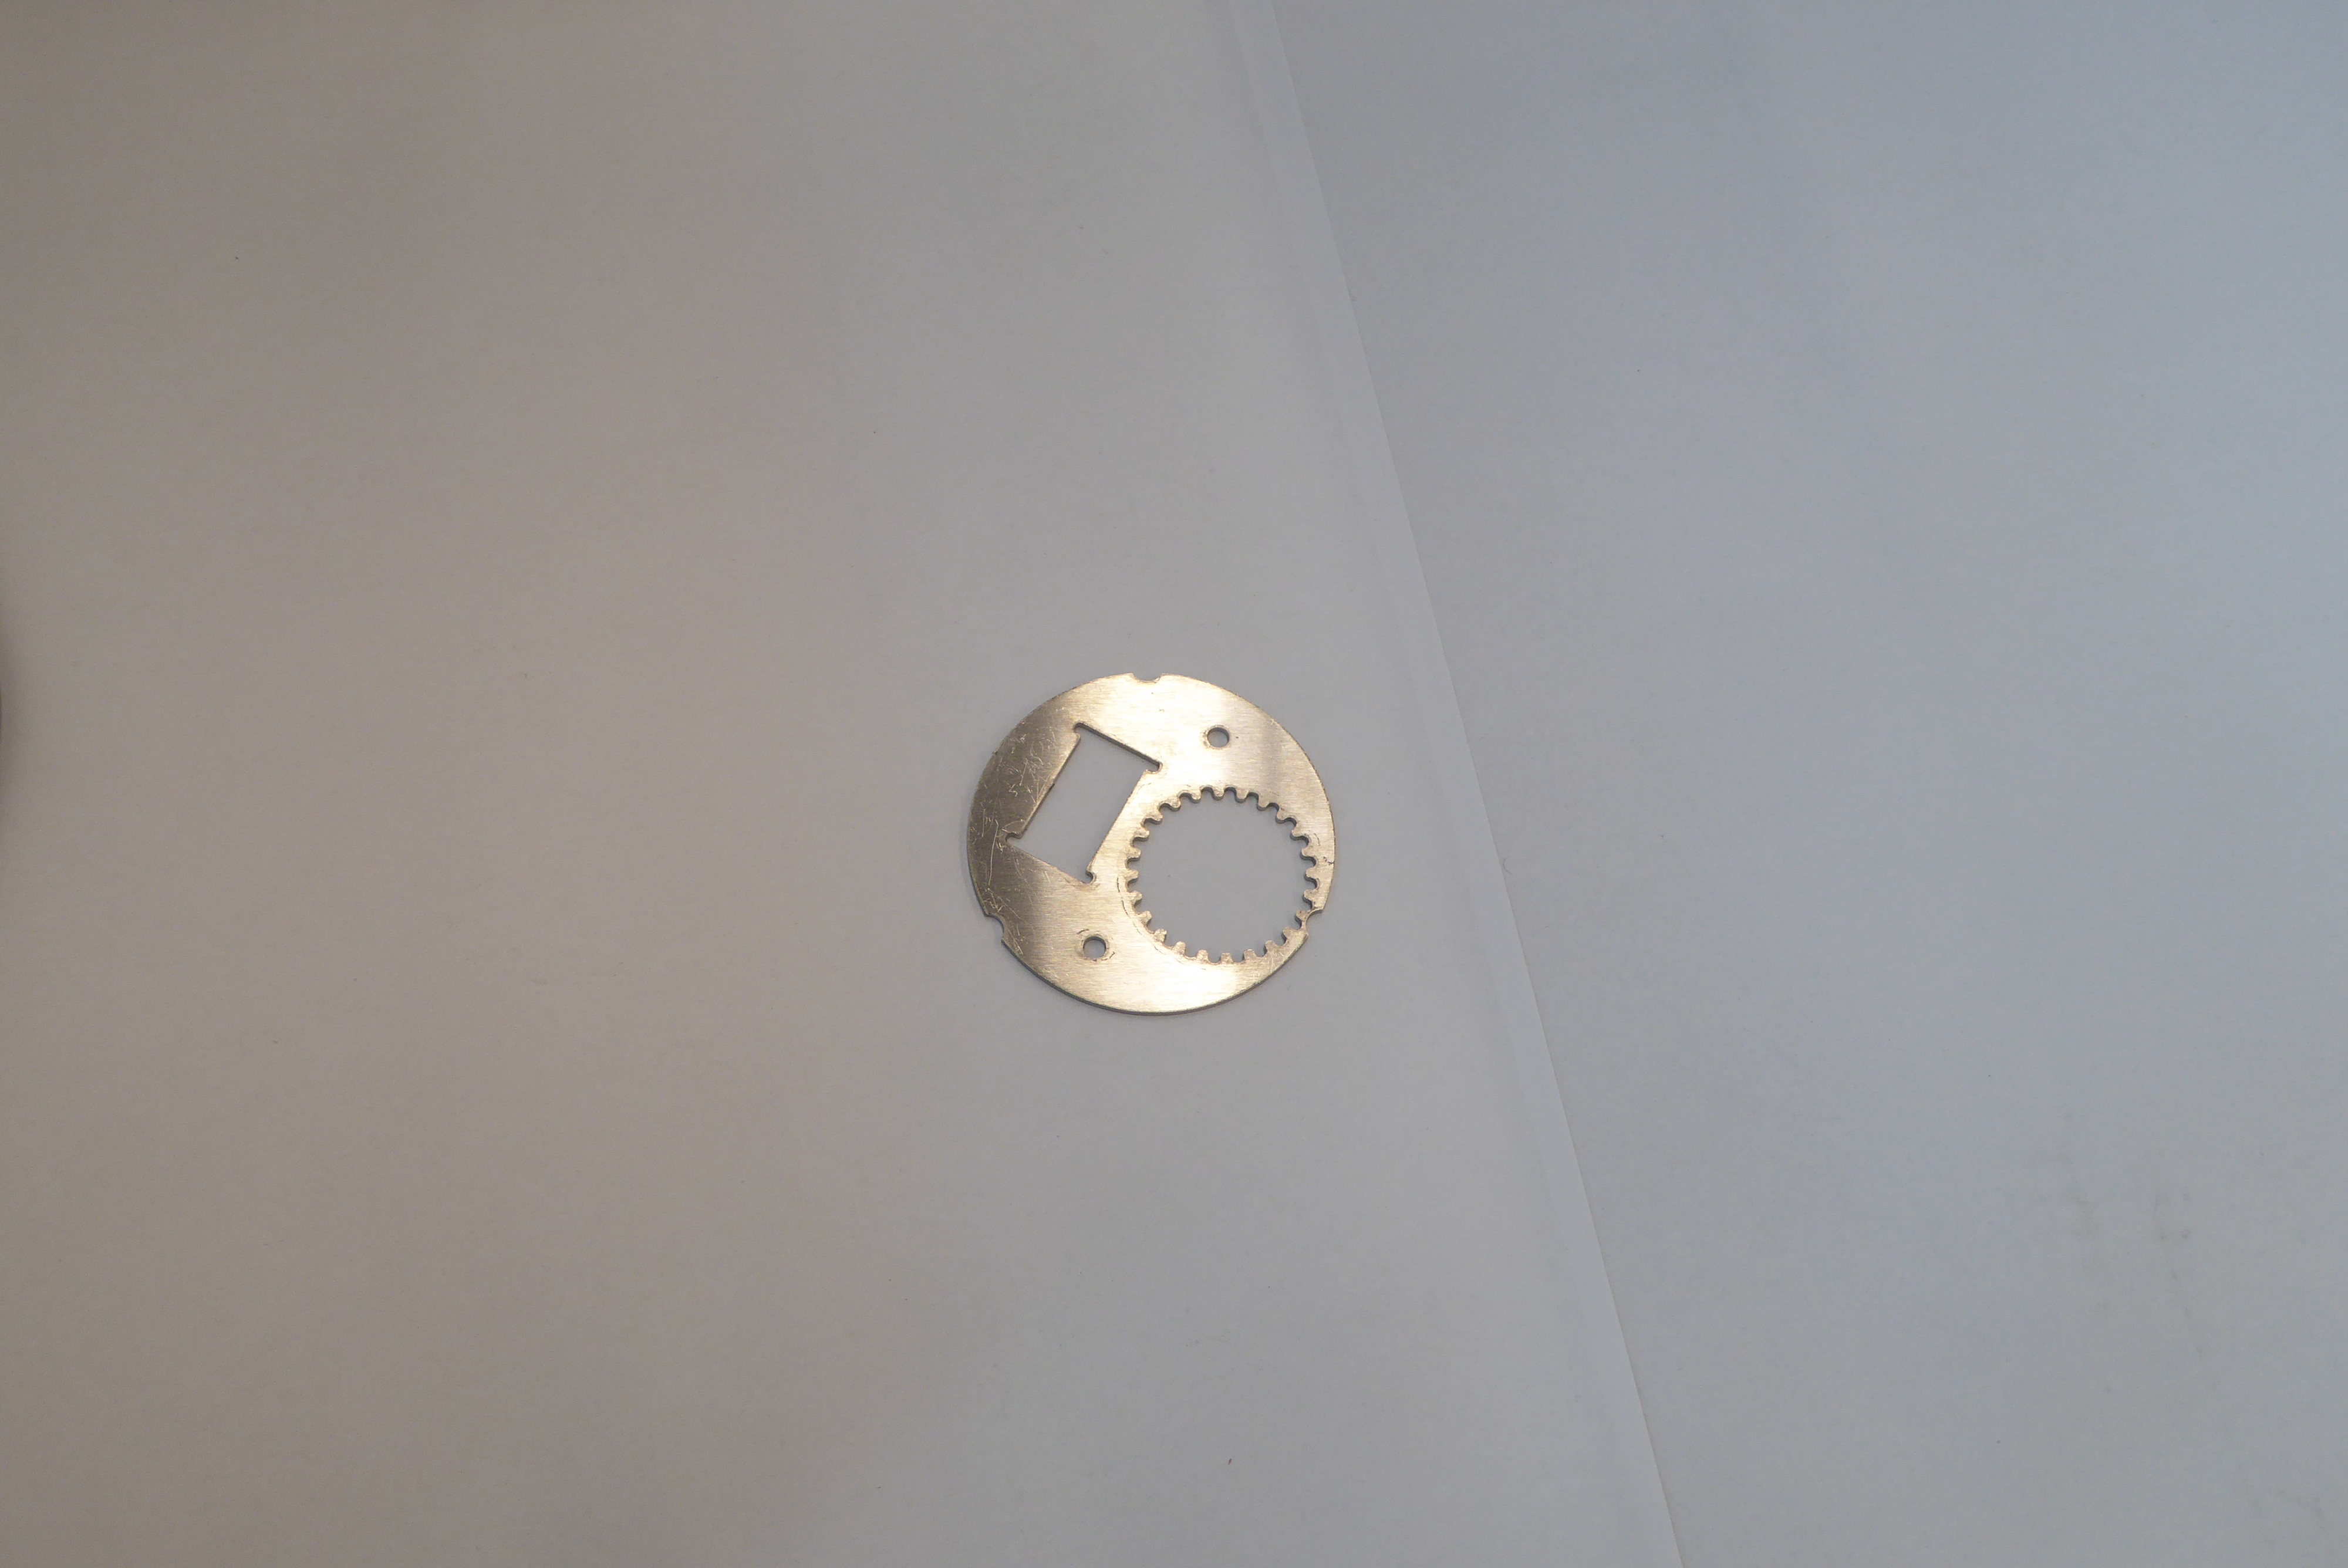
Label: Bottle Opener - Inlay